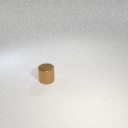
small brown metal cylinder